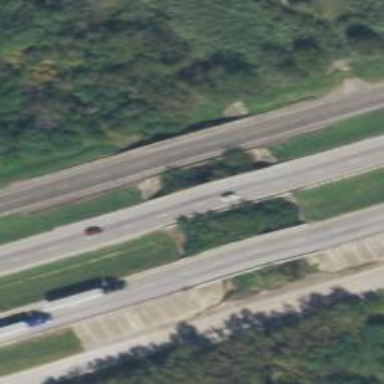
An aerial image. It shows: Asphalt tertiary road on bridge with frontage road.